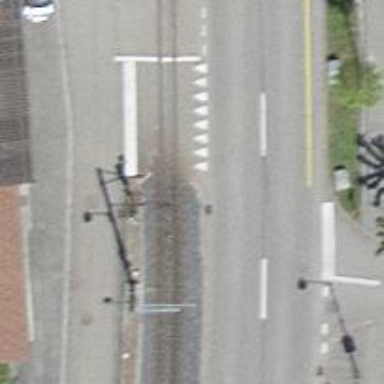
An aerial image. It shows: Railway crossing.